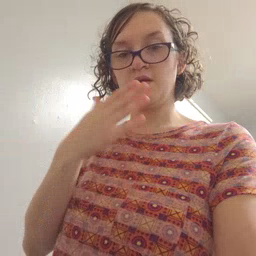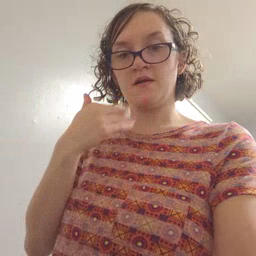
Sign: napkin